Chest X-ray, PA view. Patient: 47 years old, sex F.
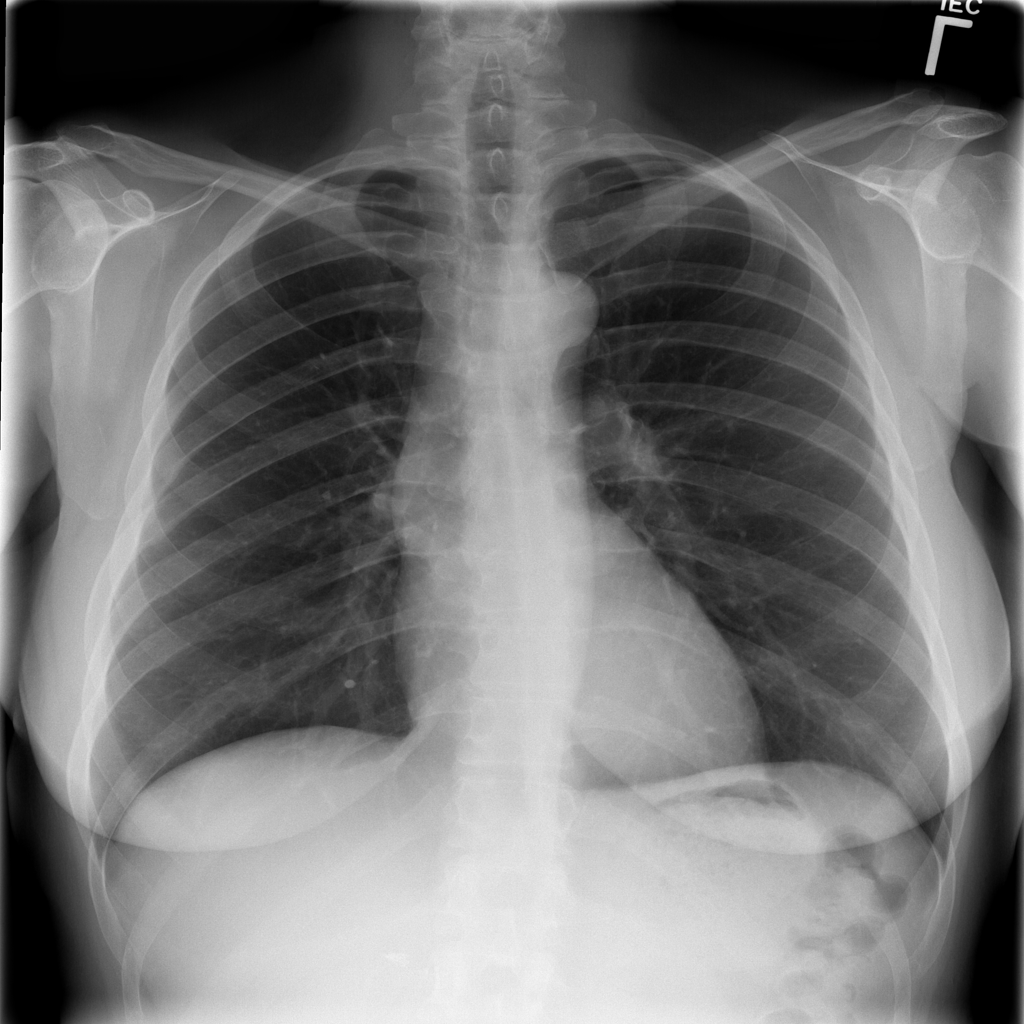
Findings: No Finding